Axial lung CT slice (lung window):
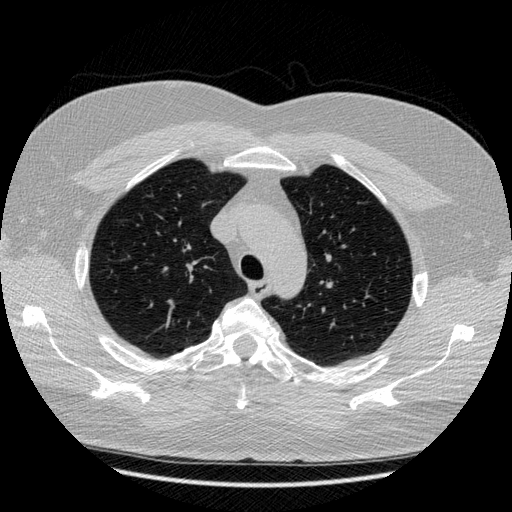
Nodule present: no